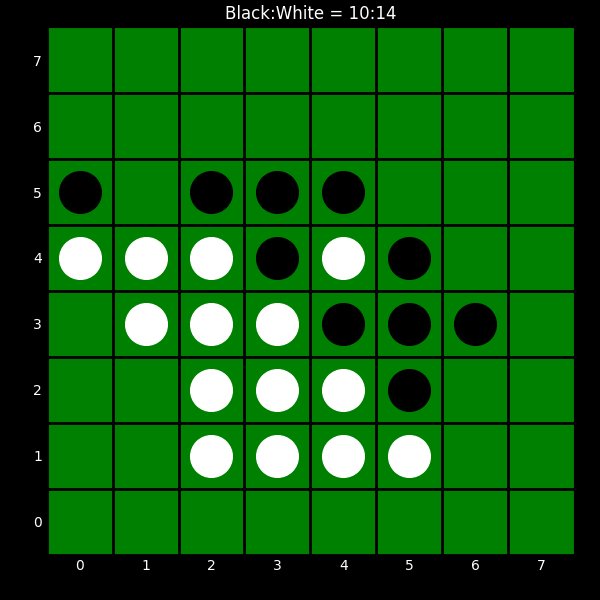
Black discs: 10
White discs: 14